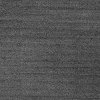
Atmospheric dust classification: dusty